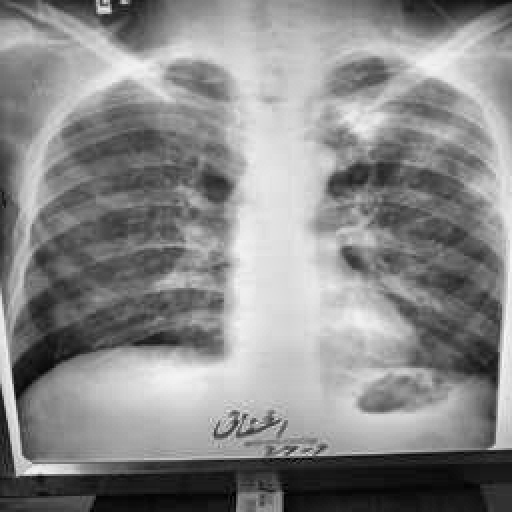
Finding: TUBERCULOSIS